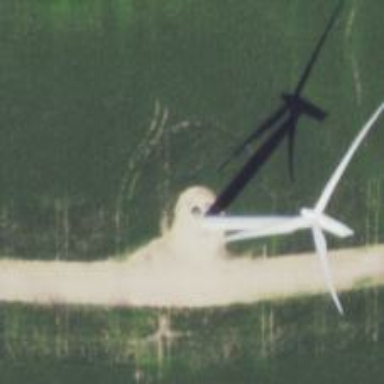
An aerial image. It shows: Wind generator powered by wind. The generator type is horizontal axis and it uses wind turbines.